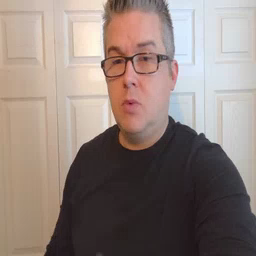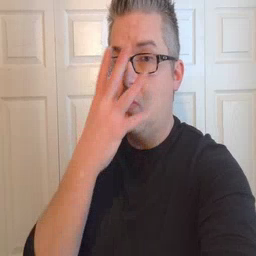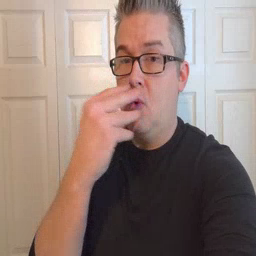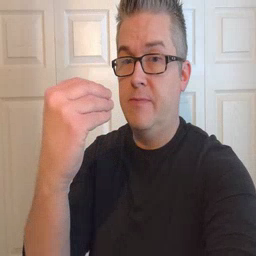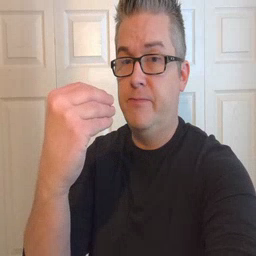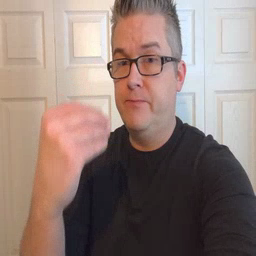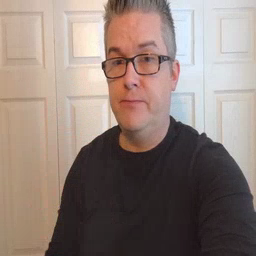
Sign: wolf